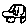
Label: car